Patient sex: F
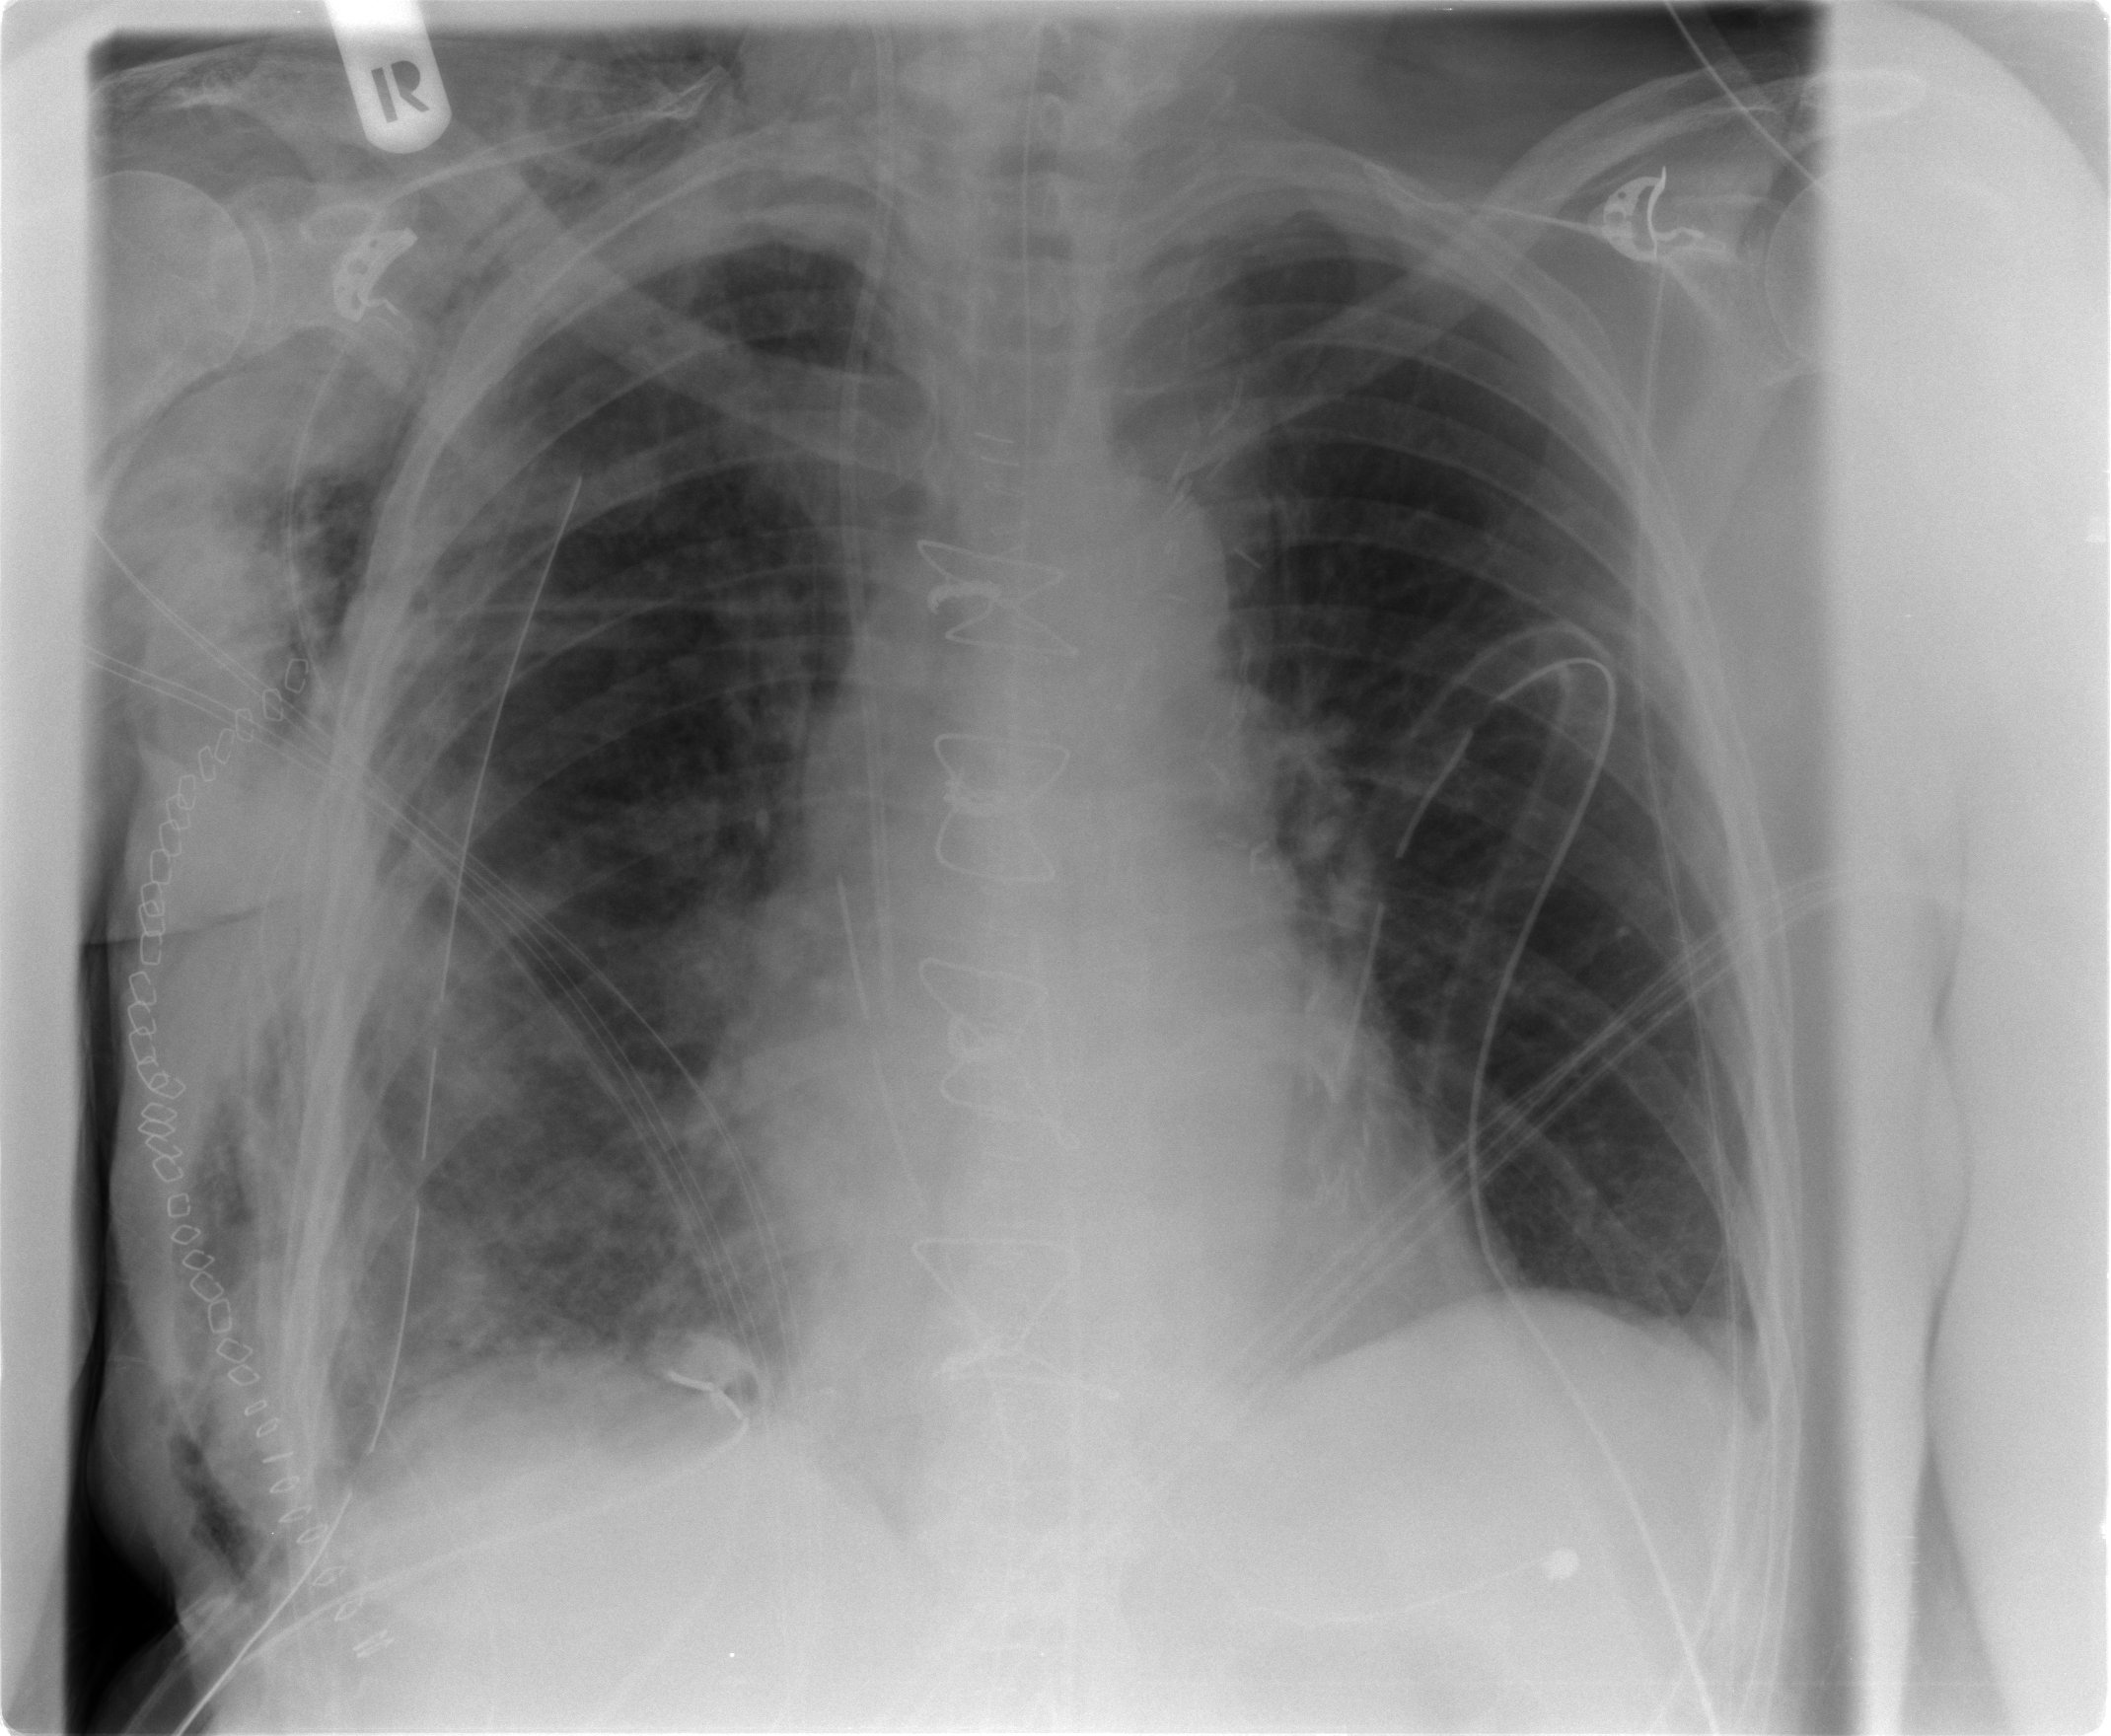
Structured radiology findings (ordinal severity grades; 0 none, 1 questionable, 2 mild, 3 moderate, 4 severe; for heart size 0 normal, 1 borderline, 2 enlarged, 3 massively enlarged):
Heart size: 0
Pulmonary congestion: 1
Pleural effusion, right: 2
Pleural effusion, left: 0
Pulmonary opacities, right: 2
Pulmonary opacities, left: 0
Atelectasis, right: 2
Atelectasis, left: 0